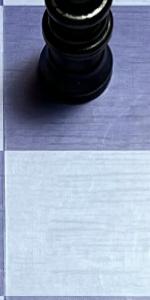
Label: Empty